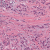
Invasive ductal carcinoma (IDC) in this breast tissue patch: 1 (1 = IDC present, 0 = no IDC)